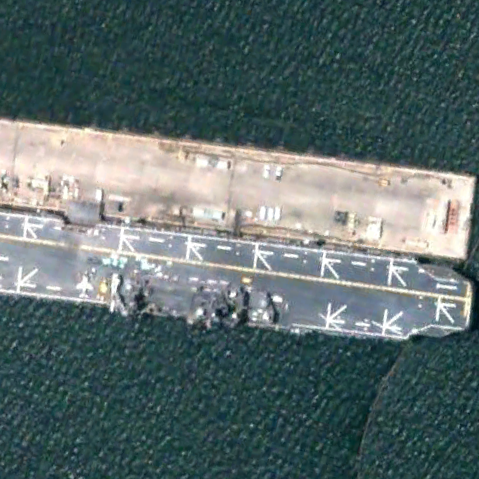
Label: assault